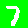
Digit: 7